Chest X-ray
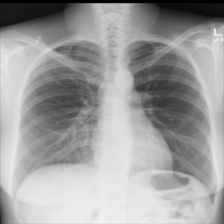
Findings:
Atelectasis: negative
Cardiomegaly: negative
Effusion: negative
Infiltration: negative
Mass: negative
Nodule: negative
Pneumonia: negative
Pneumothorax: negative
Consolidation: negative
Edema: negative
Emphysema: negative
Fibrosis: negative
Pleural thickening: negative
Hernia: negative